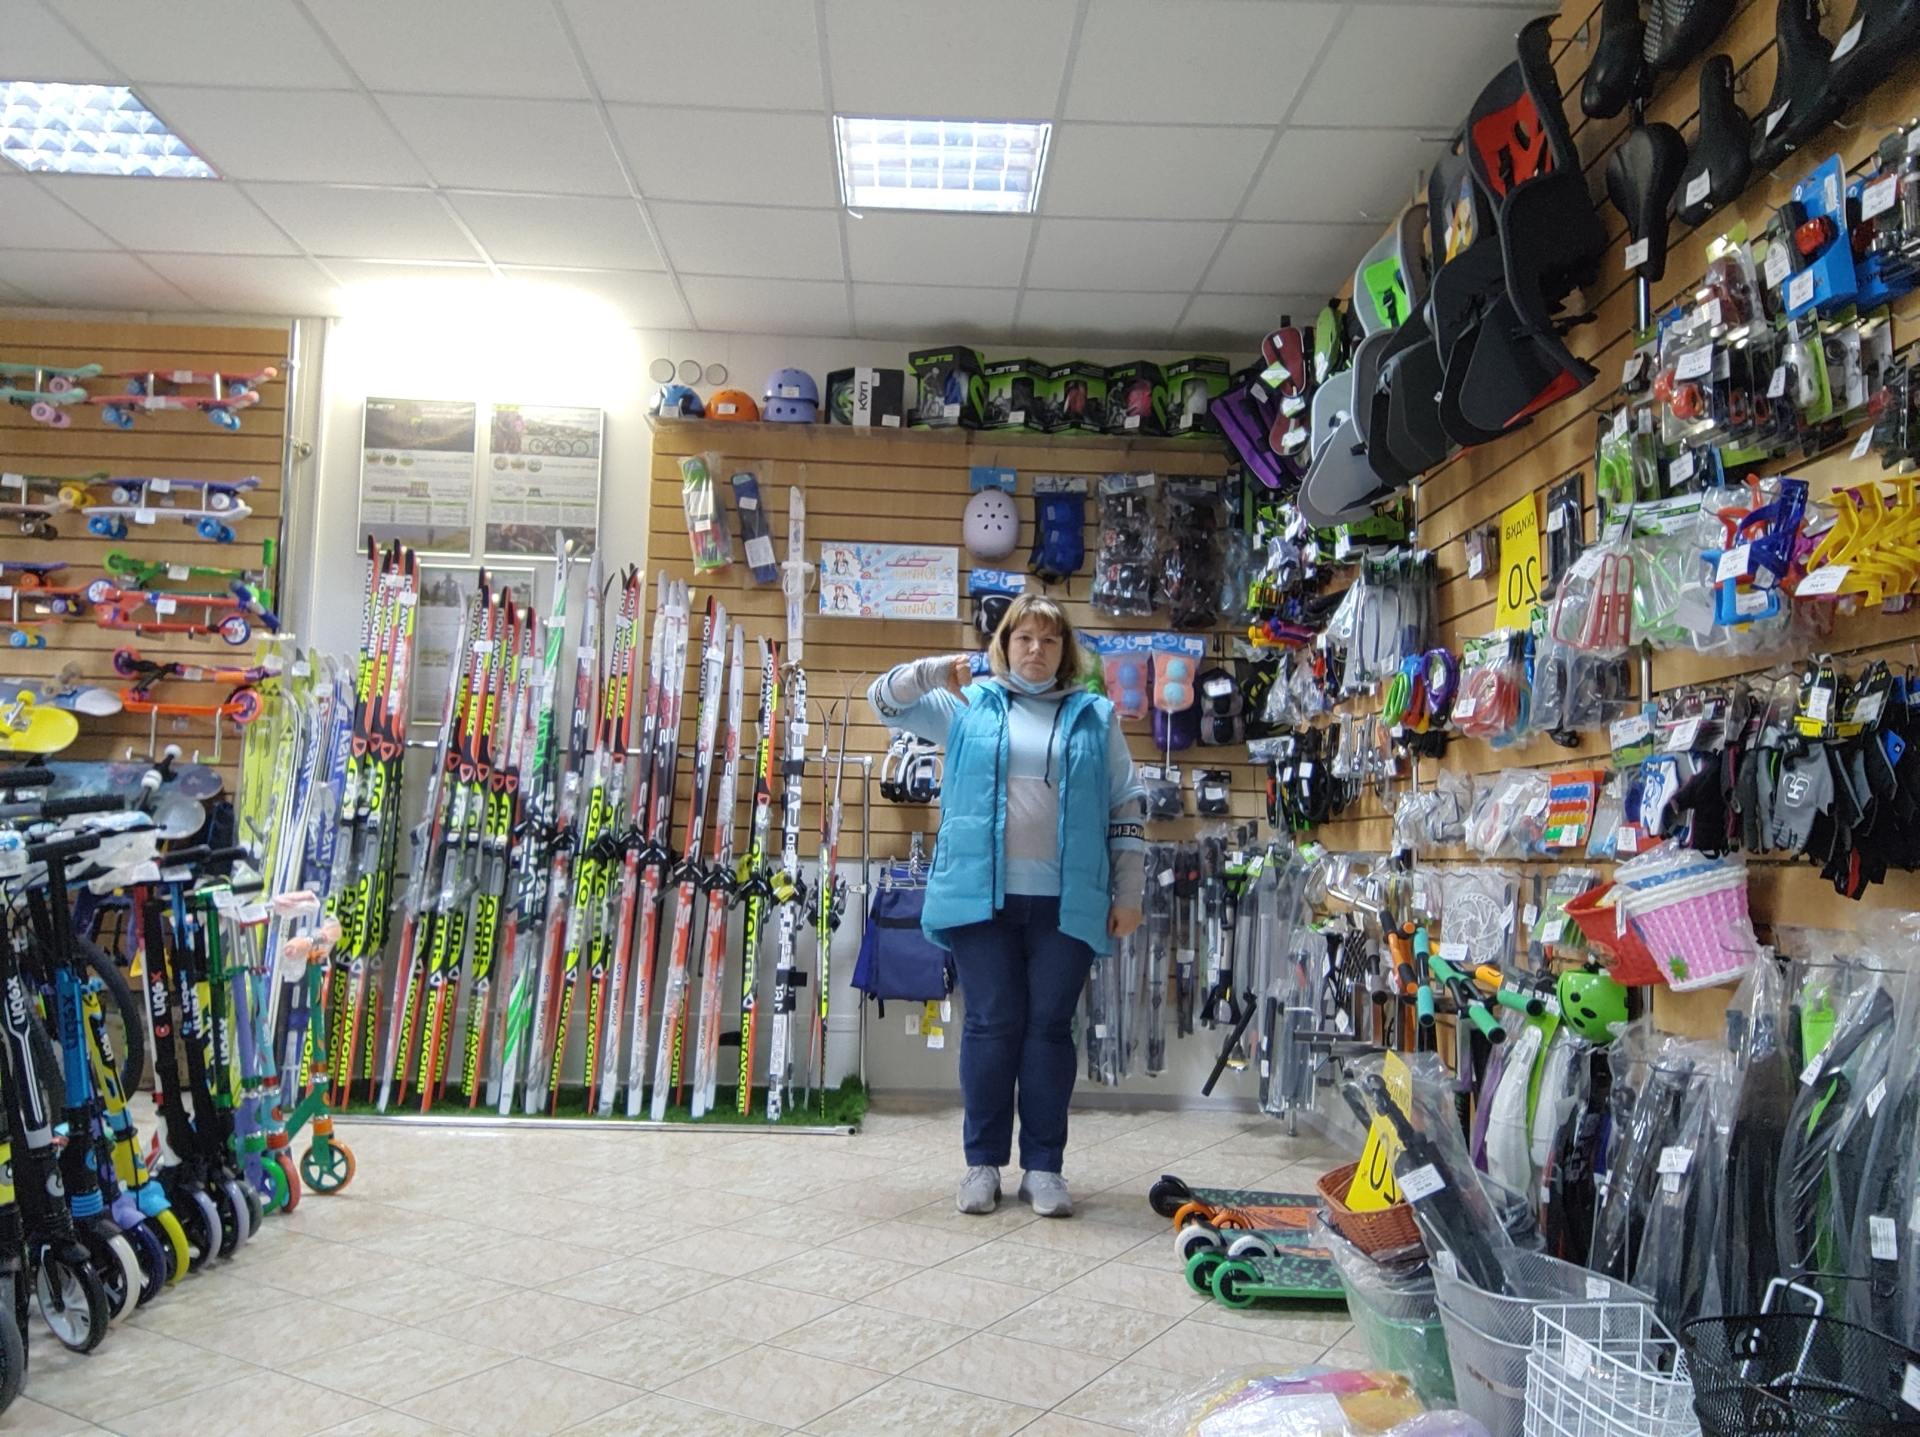
Label: noise